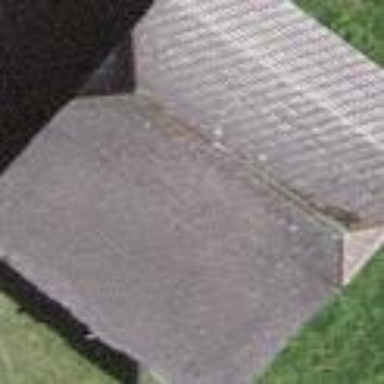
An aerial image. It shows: Barn.